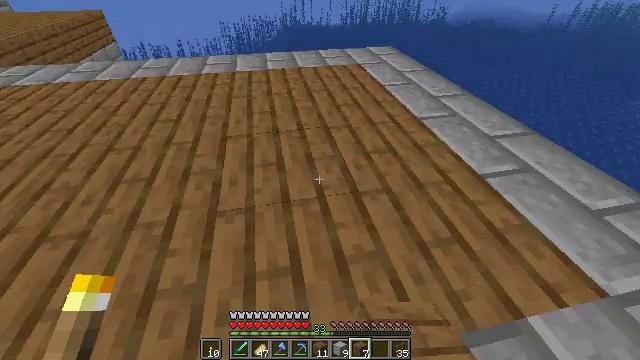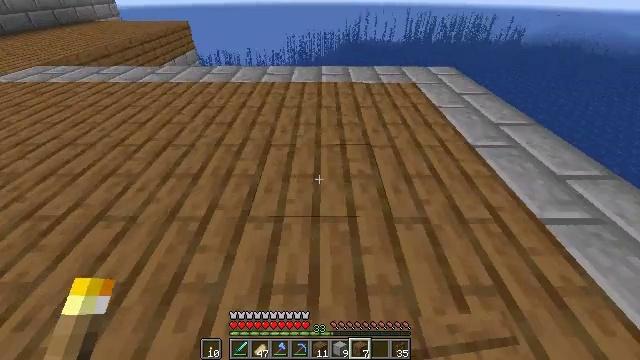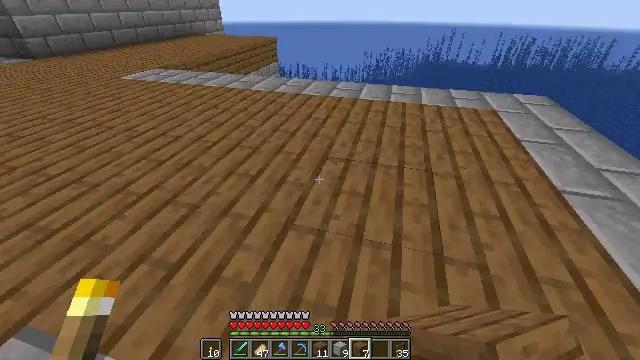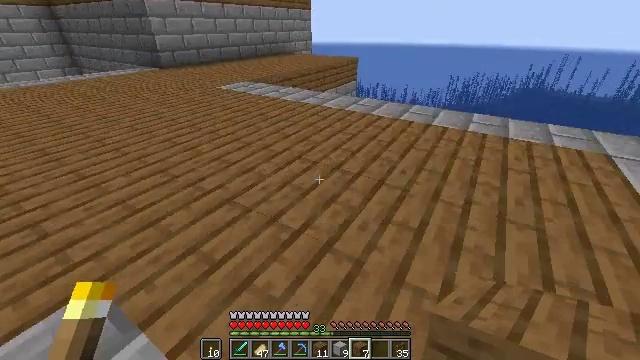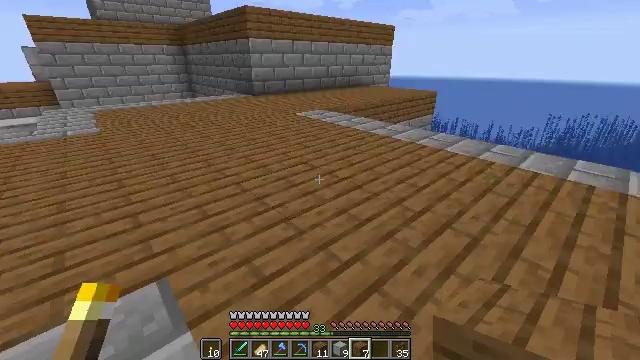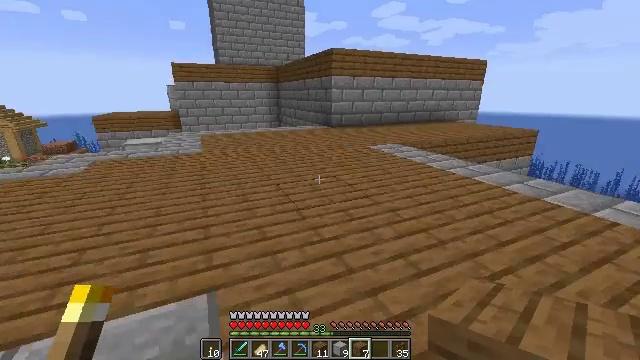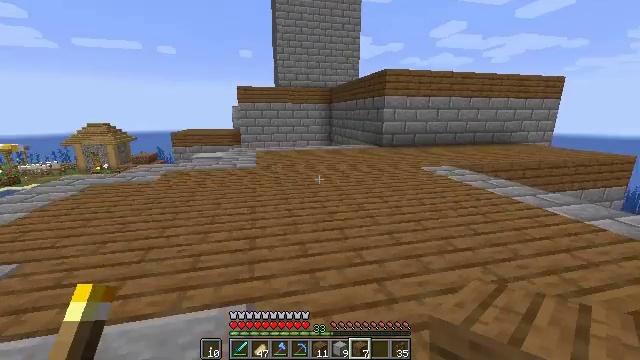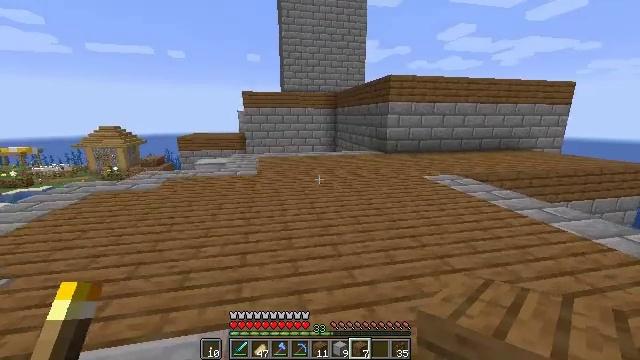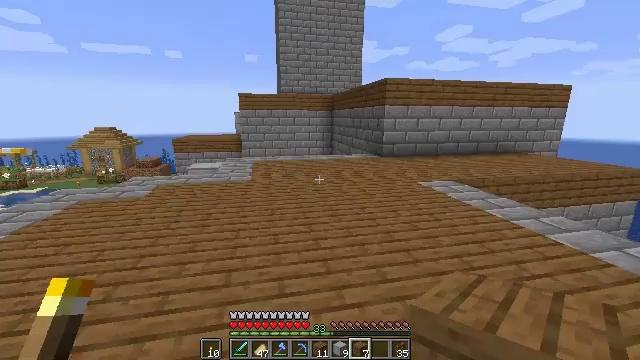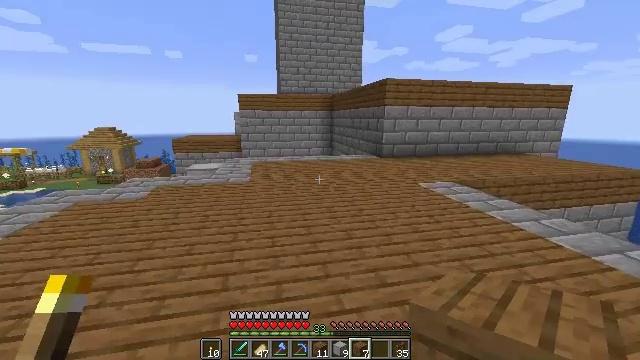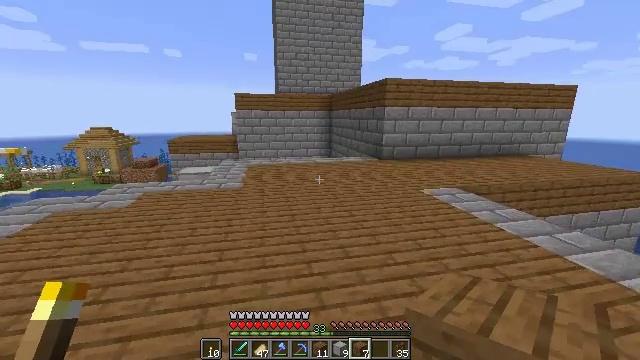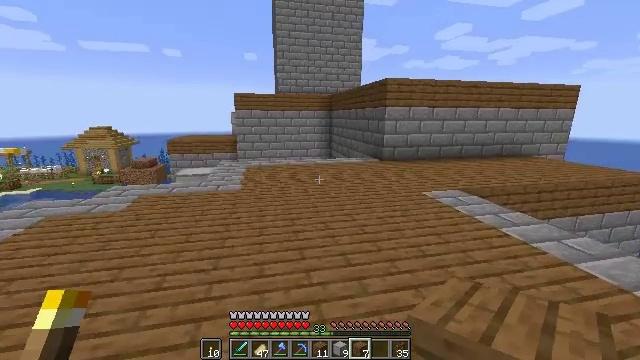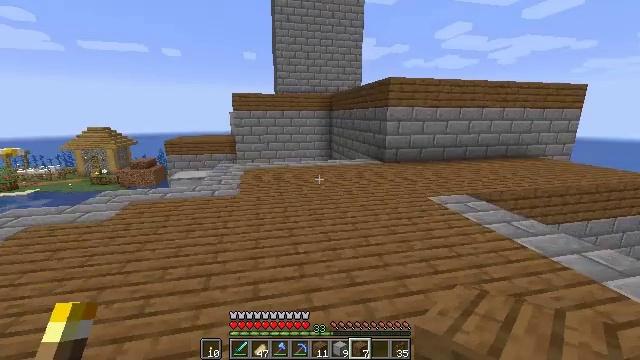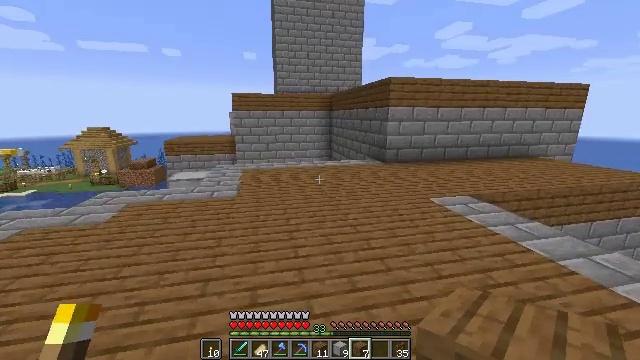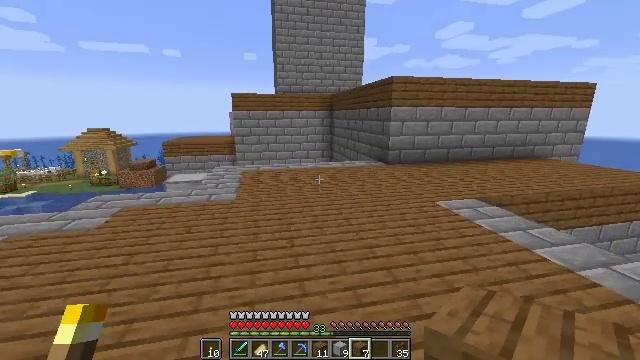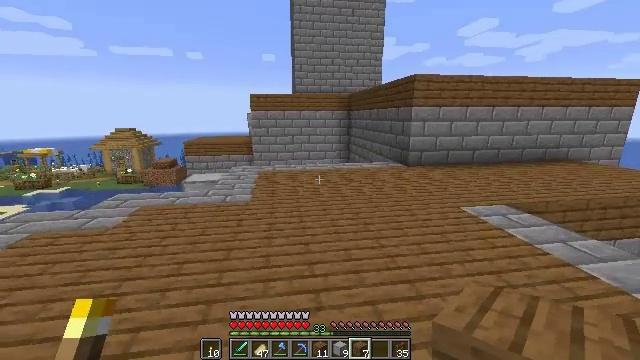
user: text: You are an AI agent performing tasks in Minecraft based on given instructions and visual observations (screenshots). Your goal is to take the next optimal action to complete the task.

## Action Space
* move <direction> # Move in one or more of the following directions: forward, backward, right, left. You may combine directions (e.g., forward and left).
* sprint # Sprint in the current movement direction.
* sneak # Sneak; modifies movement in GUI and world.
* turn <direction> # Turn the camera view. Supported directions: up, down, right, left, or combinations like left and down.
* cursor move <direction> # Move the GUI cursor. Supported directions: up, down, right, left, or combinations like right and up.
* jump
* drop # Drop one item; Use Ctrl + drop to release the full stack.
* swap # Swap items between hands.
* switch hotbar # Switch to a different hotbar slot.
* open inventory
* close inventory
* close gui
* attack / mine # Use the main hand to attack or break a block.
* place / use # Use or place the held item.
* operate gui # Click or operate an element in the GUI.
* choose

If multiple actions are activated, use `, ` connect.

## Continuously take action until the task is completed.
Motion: motion action
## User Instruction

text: Break the smooth stone to collect it.
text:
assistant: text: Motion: move forward and move right, sneak, turn left and up
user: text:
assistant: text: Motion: move forward and move right, sneak, turn left and up
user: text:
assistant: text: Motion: move forward and move right, sneak, turn left and up
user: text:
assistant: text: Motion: move forward and move right, sneak, turn left and up
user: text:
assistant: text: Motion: move forward and move right, sneak, turn left and up
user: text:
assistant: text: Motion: move forward and move right, turn left and up
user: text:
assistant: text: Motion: move forward and move right, turn left
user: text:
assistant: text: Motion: move forward
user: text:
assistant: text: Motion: move forward
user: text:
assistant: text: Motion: move forward
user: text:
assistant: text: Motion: move forward
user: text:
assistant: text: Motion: move forward
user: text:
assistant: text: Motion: move forward
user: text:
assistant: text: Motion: move forward
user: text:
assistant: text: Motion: move forward, turn left
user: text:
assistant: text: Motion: move forward, turn left
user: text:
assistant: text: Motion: move forward
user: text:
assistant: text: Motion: move forward
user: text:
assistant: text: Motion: move forward
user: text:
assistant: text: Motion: move forward
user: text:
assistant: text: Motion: move forward
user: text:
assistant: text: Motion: move forward
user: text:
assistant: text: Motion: move forward
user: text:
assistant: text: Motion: move forward
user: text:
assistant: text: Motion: move forward
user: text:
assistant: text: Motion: move forward
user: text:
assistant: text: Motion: move forward, turn left and down
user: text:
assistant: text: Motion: move forward, turn left and down
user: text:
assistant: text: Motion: move forward, turn left and down
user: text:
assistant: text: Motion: move forward, turn left and down